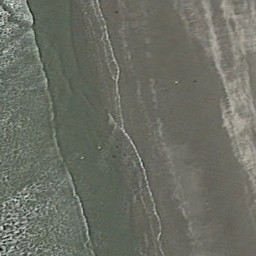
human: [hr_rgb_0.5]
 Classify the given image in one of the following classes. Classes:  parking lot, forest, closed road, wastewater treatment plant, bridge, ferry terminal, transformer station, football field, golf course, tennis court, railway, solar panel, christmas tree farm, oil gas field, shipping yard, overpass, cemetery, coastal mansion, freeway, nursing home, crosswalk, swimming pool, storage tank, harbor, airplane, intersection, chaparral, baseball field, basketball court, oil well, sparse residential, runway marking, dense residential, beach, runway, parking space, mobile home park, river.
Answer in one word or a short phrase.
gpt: beach